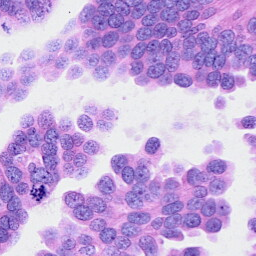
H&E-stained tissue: Ovarian